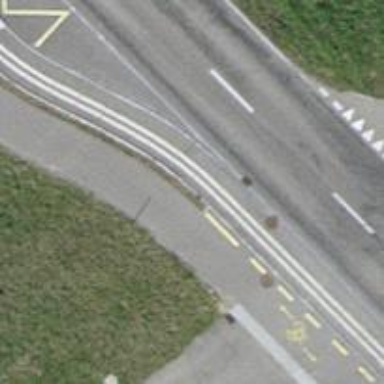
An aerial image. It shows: Asphalt sidewalk.